Question: My company want integrate DocuSign to our project. We have a implemented form workflow for EchoSign API and we want to know that DocuSign have embedded Visual Editor  for create on our side. We want to create template in our service without redirect users to DocuSign.
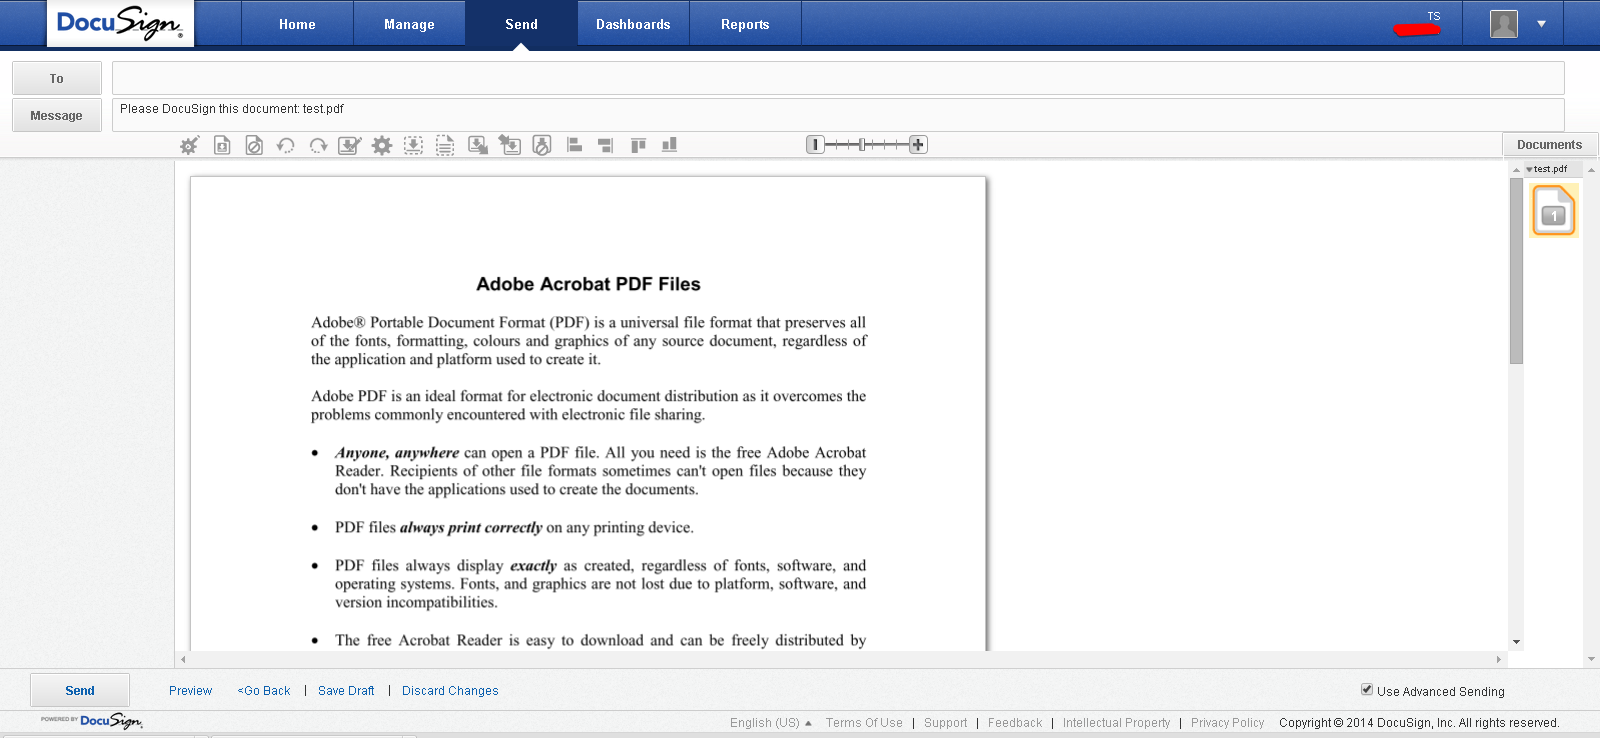
Answer: Thanks for response.
We found that possible pre-fill tags offline using native tags like DocuSignSignHere, DocuSignInitialHere: <URL>
And using <URL> fully resolve our problem.